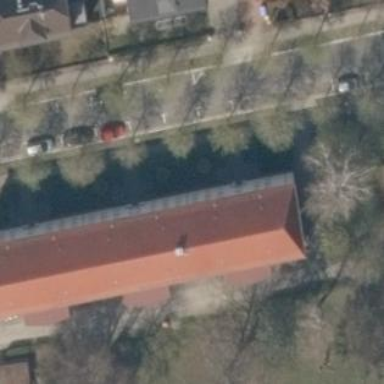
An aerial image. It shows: Hipped roof apartment building.